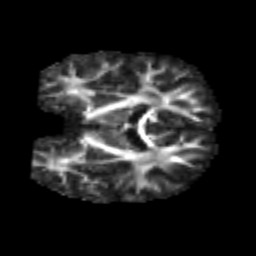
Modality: FA
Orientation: coronal
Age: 6
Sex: male
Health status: healthy